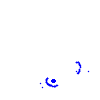
Particle: pion